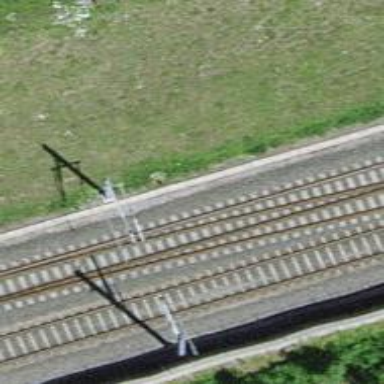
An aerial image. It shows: Single-track railway siding with electrified contact lines.